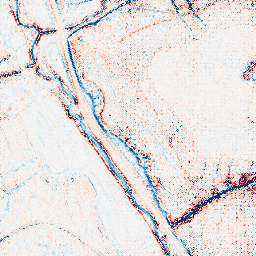
Category: edge_preserving
Decomposition family: bilateral
Decomposition parameters: d: 9
sigma_color: 50
sigma_space: 75
Upsampling method: regularized
Upsampling parameters: scale: 4
lambda_reg: 0.1
Upsampling scale: 4